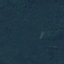
Land use / land cover class: Forest